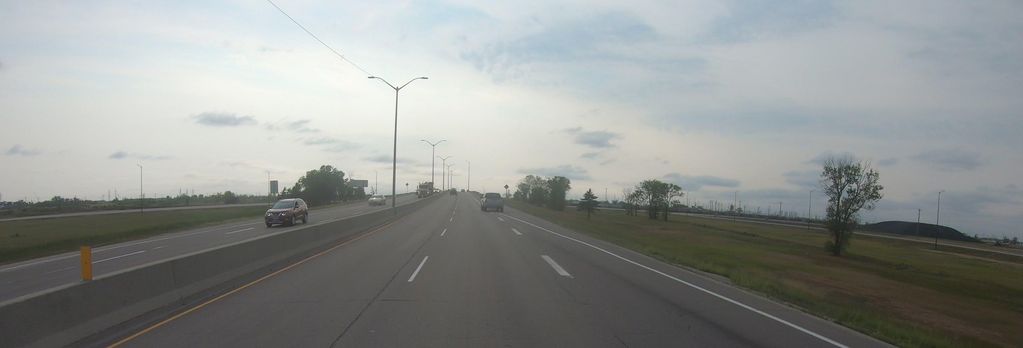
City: winnipeg